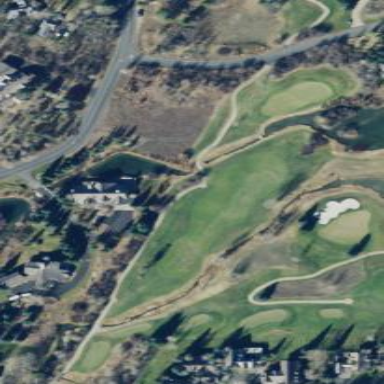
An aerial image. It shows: Grassy area serving as fairway for golf.